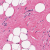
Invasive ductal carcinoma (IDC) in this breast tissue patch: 0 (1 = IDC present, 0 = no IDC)